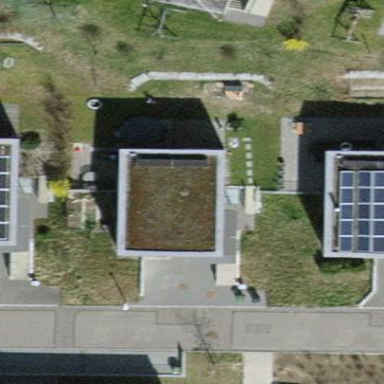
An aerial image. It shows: Building with flat roof.